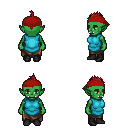
a pixel art fantasy rpg character, female body template, orc, green skin, teal tunic, robe skirt, brunette mohawk hairstyle, red bandana, black shoes, four views (front, back, left, right), 2x2 character sprite sheet, small pixel art, hard edges, no anti-aliasing